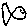
Label: fish